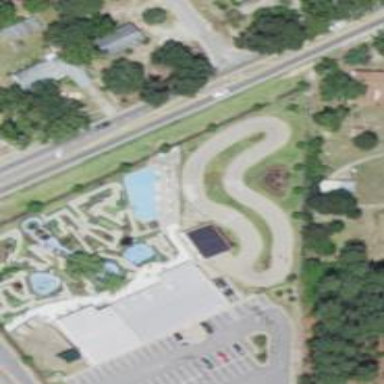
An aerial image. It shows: Karting raceway road for racing enthusiasts.